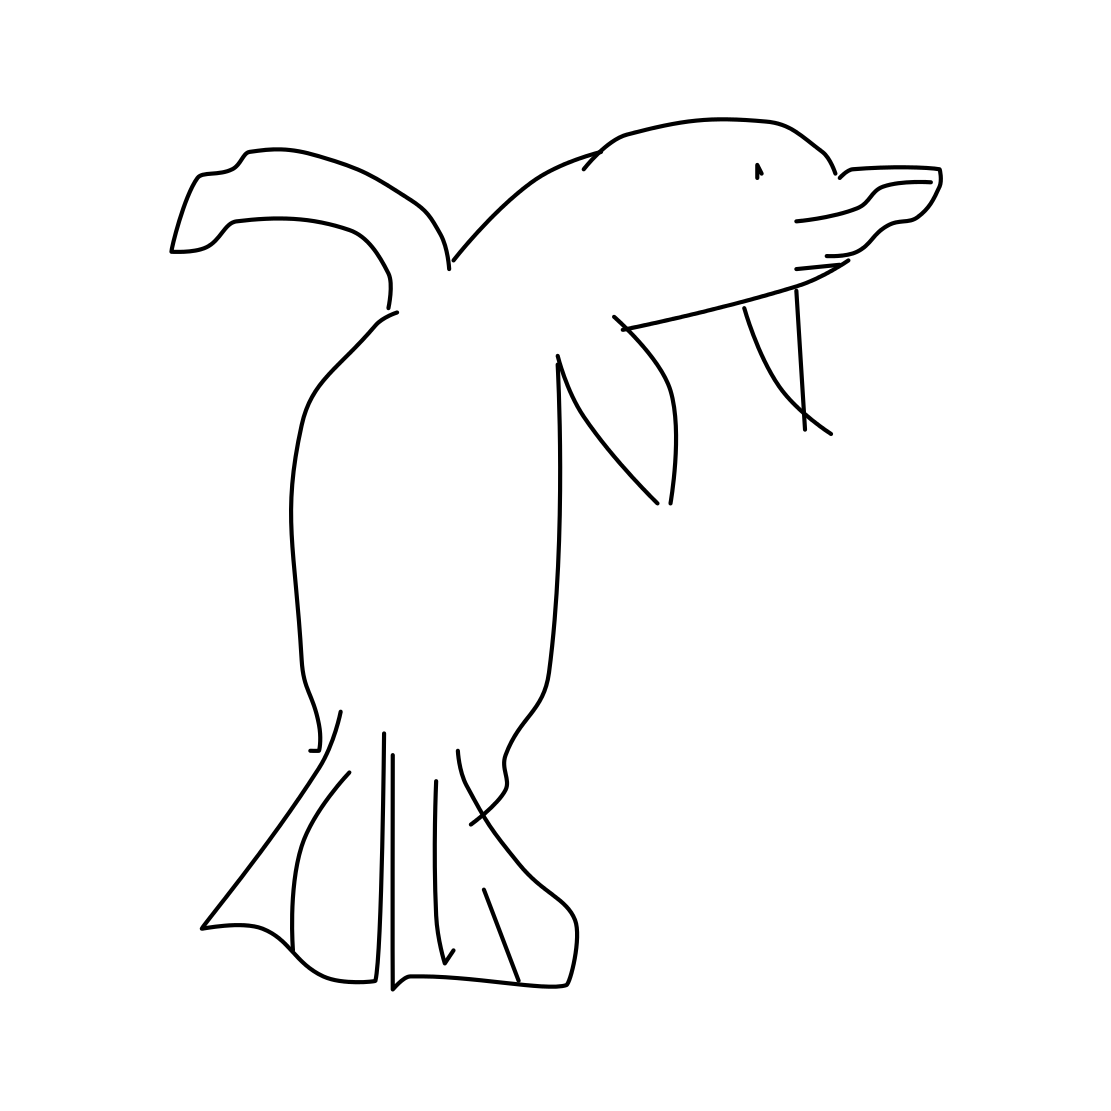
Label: dolphin